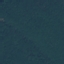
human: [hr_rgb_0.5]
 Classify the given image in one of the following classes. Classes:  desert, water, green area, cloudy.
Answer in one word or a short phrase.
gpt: green area